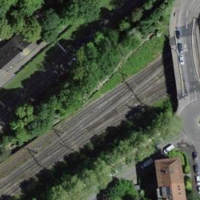
EUNIS habitat code: 57
Species observed at this site:
Cymbalaria muralis
Cornu aspersum
Acer campestre
Limax maximus
Merdigera obscura
Lymnaea stagnalis
Clematis vitalba
Aegopodium podagraria